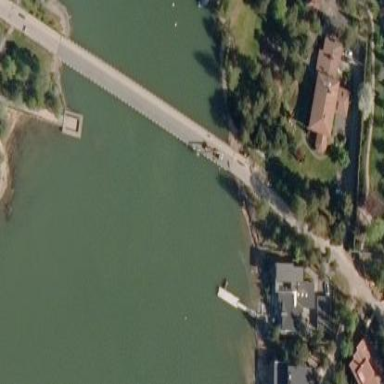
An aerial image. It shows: Man-made bridge.